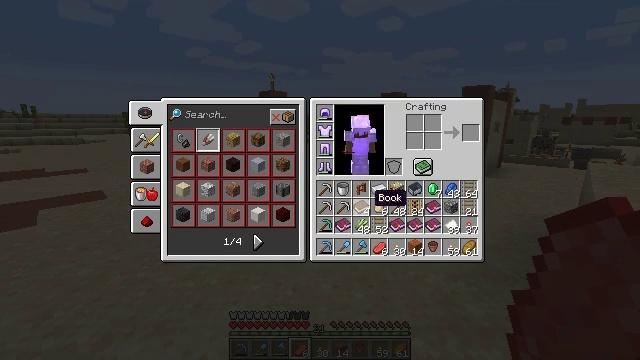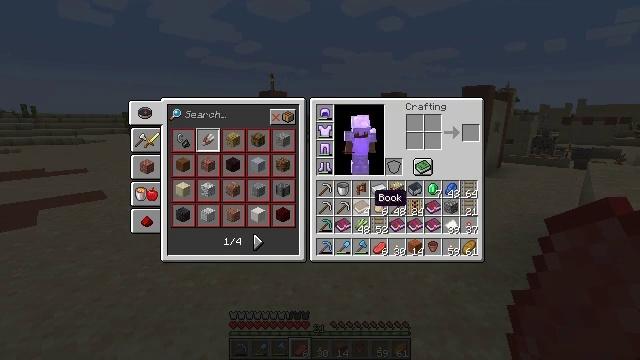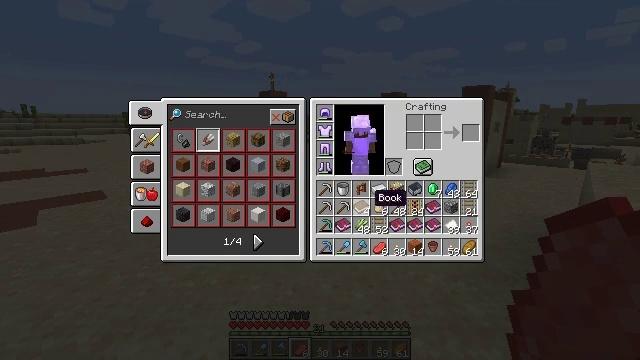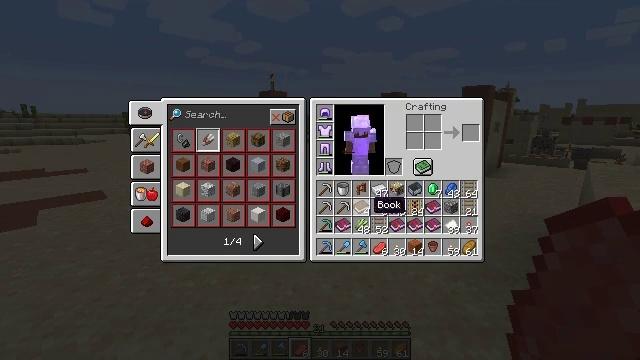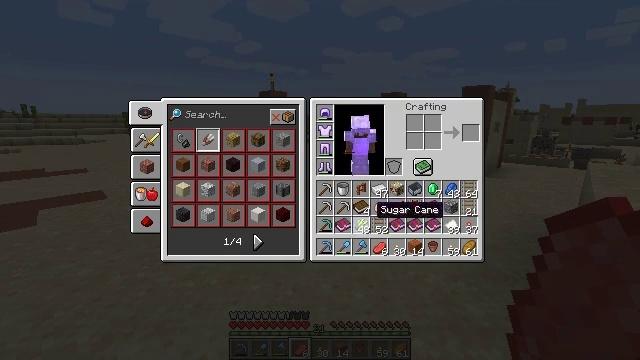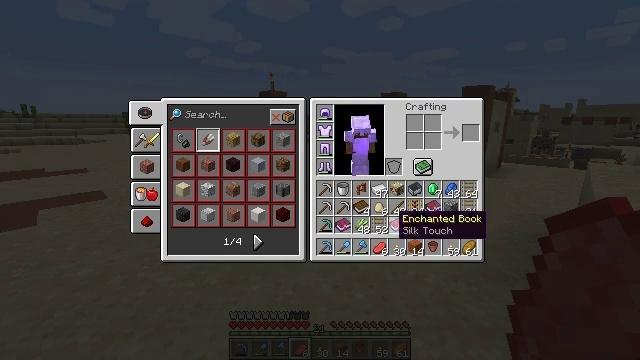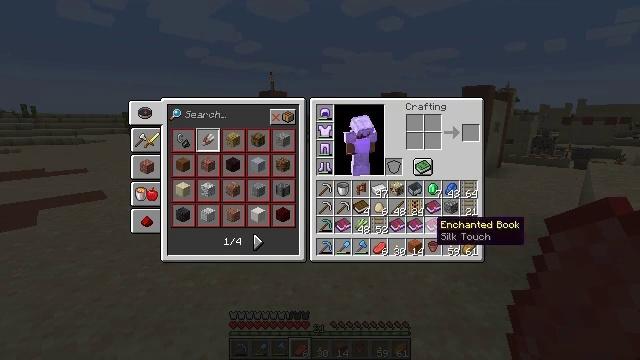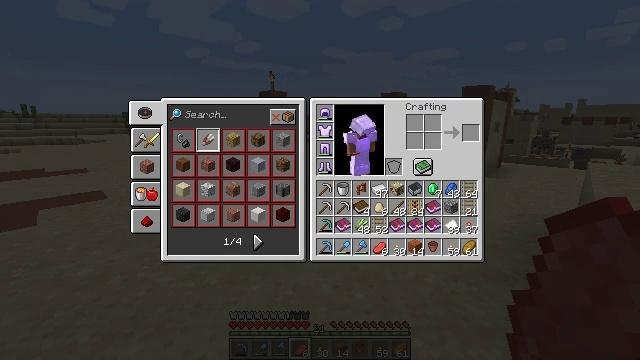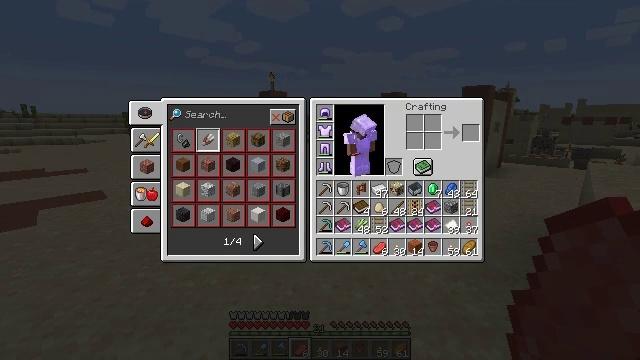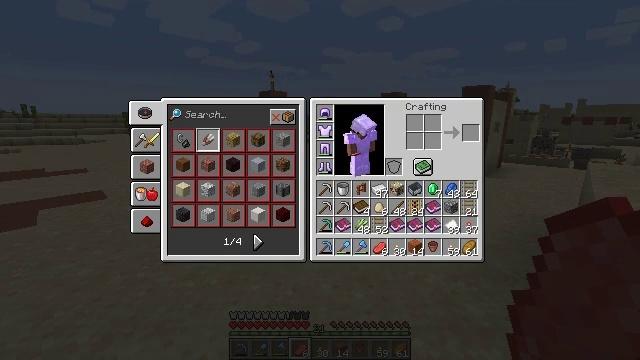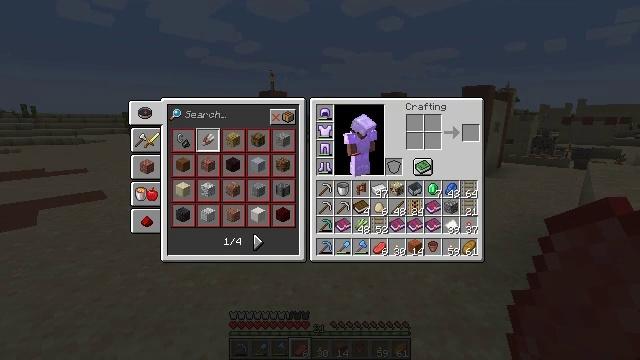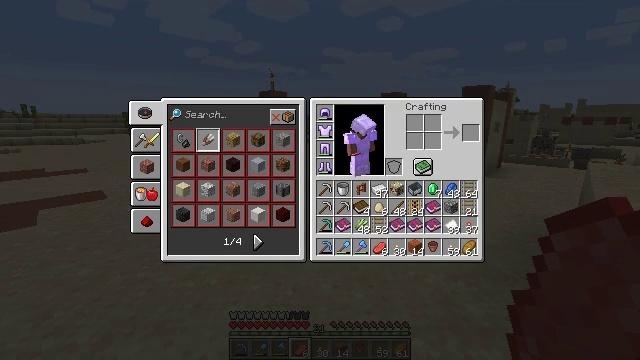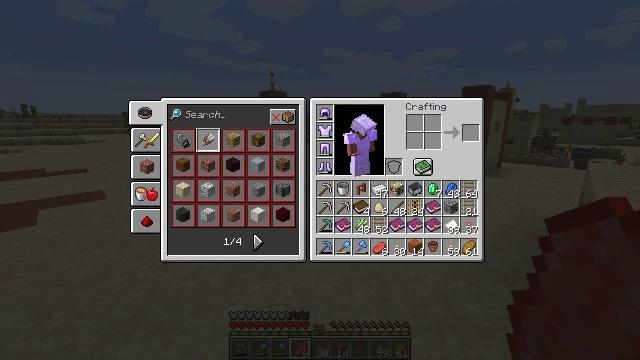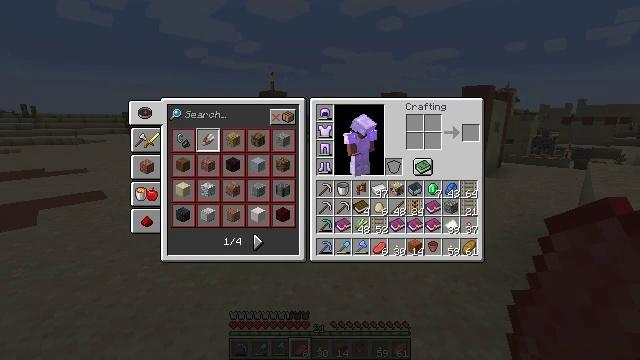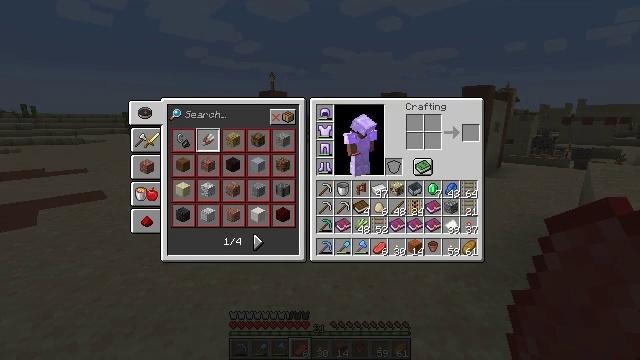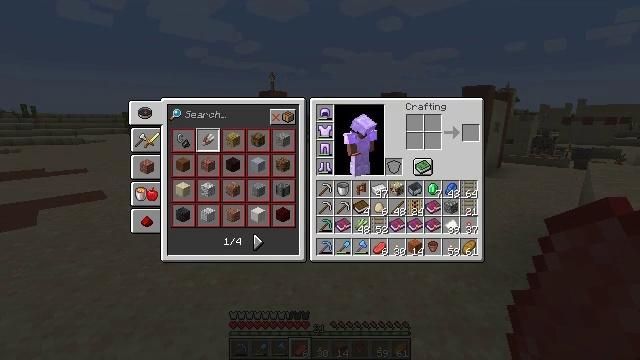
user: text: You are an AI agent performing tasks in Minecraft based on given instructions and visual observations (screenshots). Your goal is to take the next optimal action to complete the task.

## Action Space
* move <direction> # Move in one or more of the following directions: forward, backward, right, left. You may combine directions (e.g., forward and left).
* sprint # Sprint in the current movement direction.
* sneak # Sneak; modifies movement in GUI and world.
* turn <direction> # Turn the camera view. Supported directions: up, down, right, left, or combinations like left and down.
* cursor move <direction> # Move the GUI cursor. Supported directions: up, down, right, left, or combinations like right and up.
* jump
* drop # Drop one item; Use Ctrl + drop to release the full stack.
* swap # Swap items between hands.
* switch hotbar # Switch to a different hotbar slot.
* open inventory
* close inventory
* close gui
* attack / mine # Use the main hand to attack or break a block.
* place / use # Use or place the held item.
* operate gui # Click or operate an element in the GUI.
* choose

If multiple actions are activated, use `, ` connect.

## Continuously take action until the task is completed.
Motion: motion action
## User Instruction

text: Gather the acacia fence.
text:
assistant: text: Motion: no_op
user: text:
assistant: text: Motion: no_op
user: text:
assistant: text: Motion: cursor move down
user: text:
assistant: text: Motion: no_op
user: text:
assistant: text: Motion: cursor move right and down
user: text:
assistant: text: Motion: cursor move right
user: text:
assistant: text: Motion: cursor move right
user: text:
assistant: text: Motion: cursor move right
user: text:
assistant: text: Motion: no_op
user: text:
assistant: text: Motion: no_op
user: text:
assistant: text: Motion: no_op
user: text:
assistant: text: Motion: no_op
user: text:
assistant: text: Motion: no_op
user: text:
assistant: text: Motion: no_op
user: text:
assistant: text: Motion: no_op
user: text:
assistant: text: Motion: no_op
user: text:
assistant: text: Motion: no_op
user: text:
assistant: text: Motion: no_op
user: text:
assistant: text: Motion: no_op
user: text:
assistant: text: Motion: no_op
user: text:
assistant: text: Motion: no_op
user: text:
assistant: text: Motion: no_op
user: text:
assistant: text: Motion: no_op
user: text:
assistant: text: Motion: no_op
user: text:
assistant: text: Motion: move forward
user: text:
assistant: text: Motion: move forward
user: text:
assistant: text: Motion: move forward
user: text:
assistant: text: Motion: move forward
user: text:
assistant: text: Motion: move forward, sprint
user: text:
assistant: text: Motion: move forward, sprint